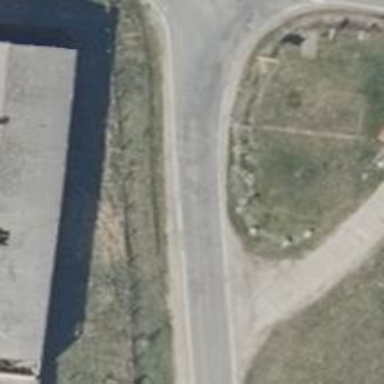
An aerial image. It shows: Secondary road.